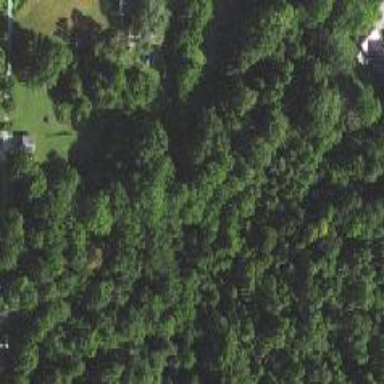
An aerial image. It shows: Forest area with tree plantation.